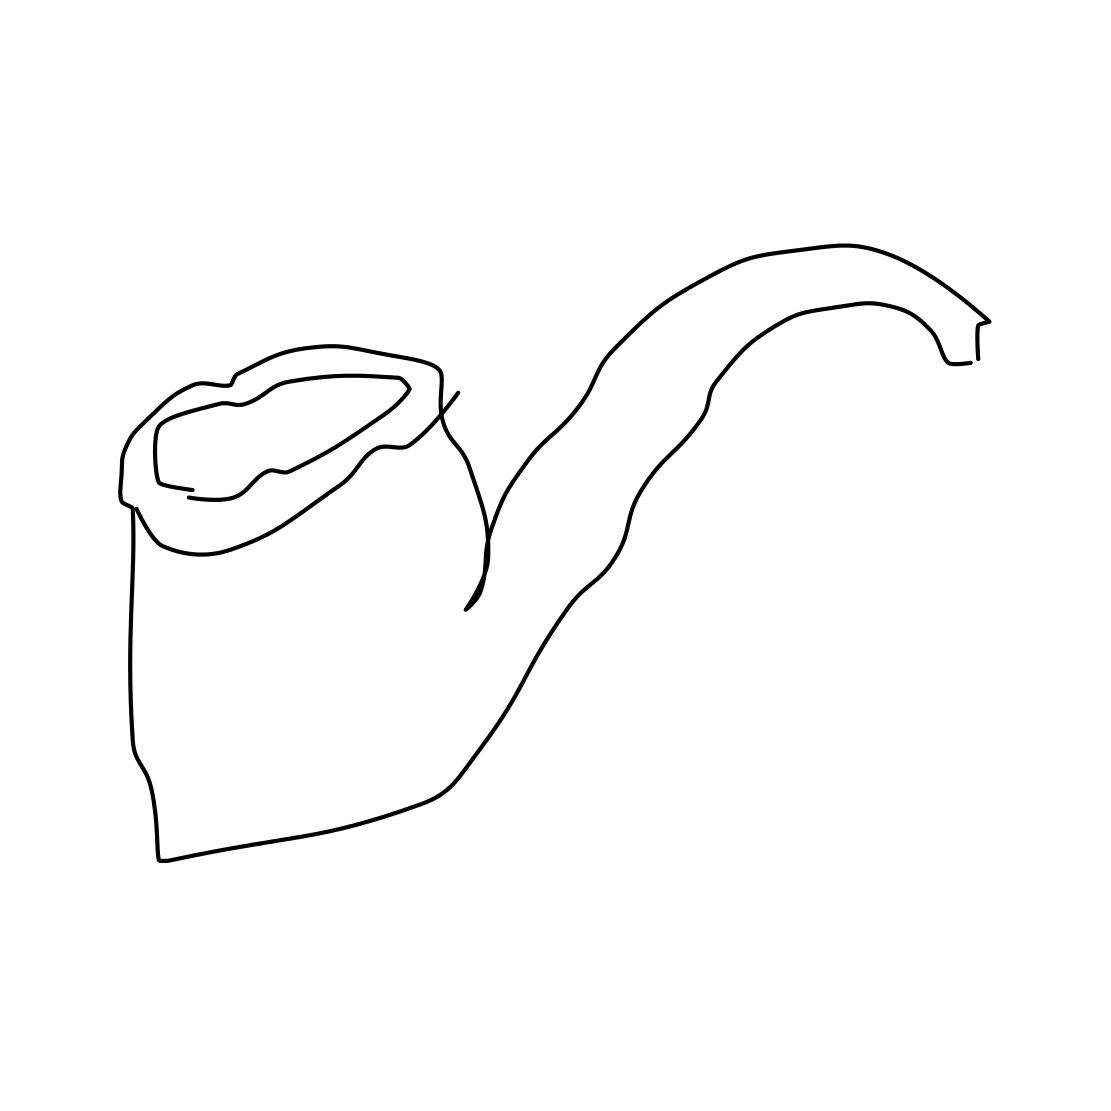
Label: pipe (for smoking)